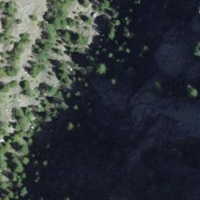
EUNIS habitat code: 48
Species observed at this site:
Chamaenerion dodonaei